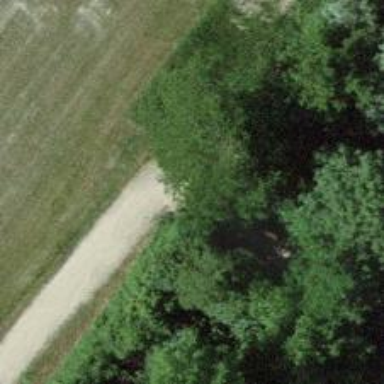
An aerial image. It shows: Path with fine gravel surface.